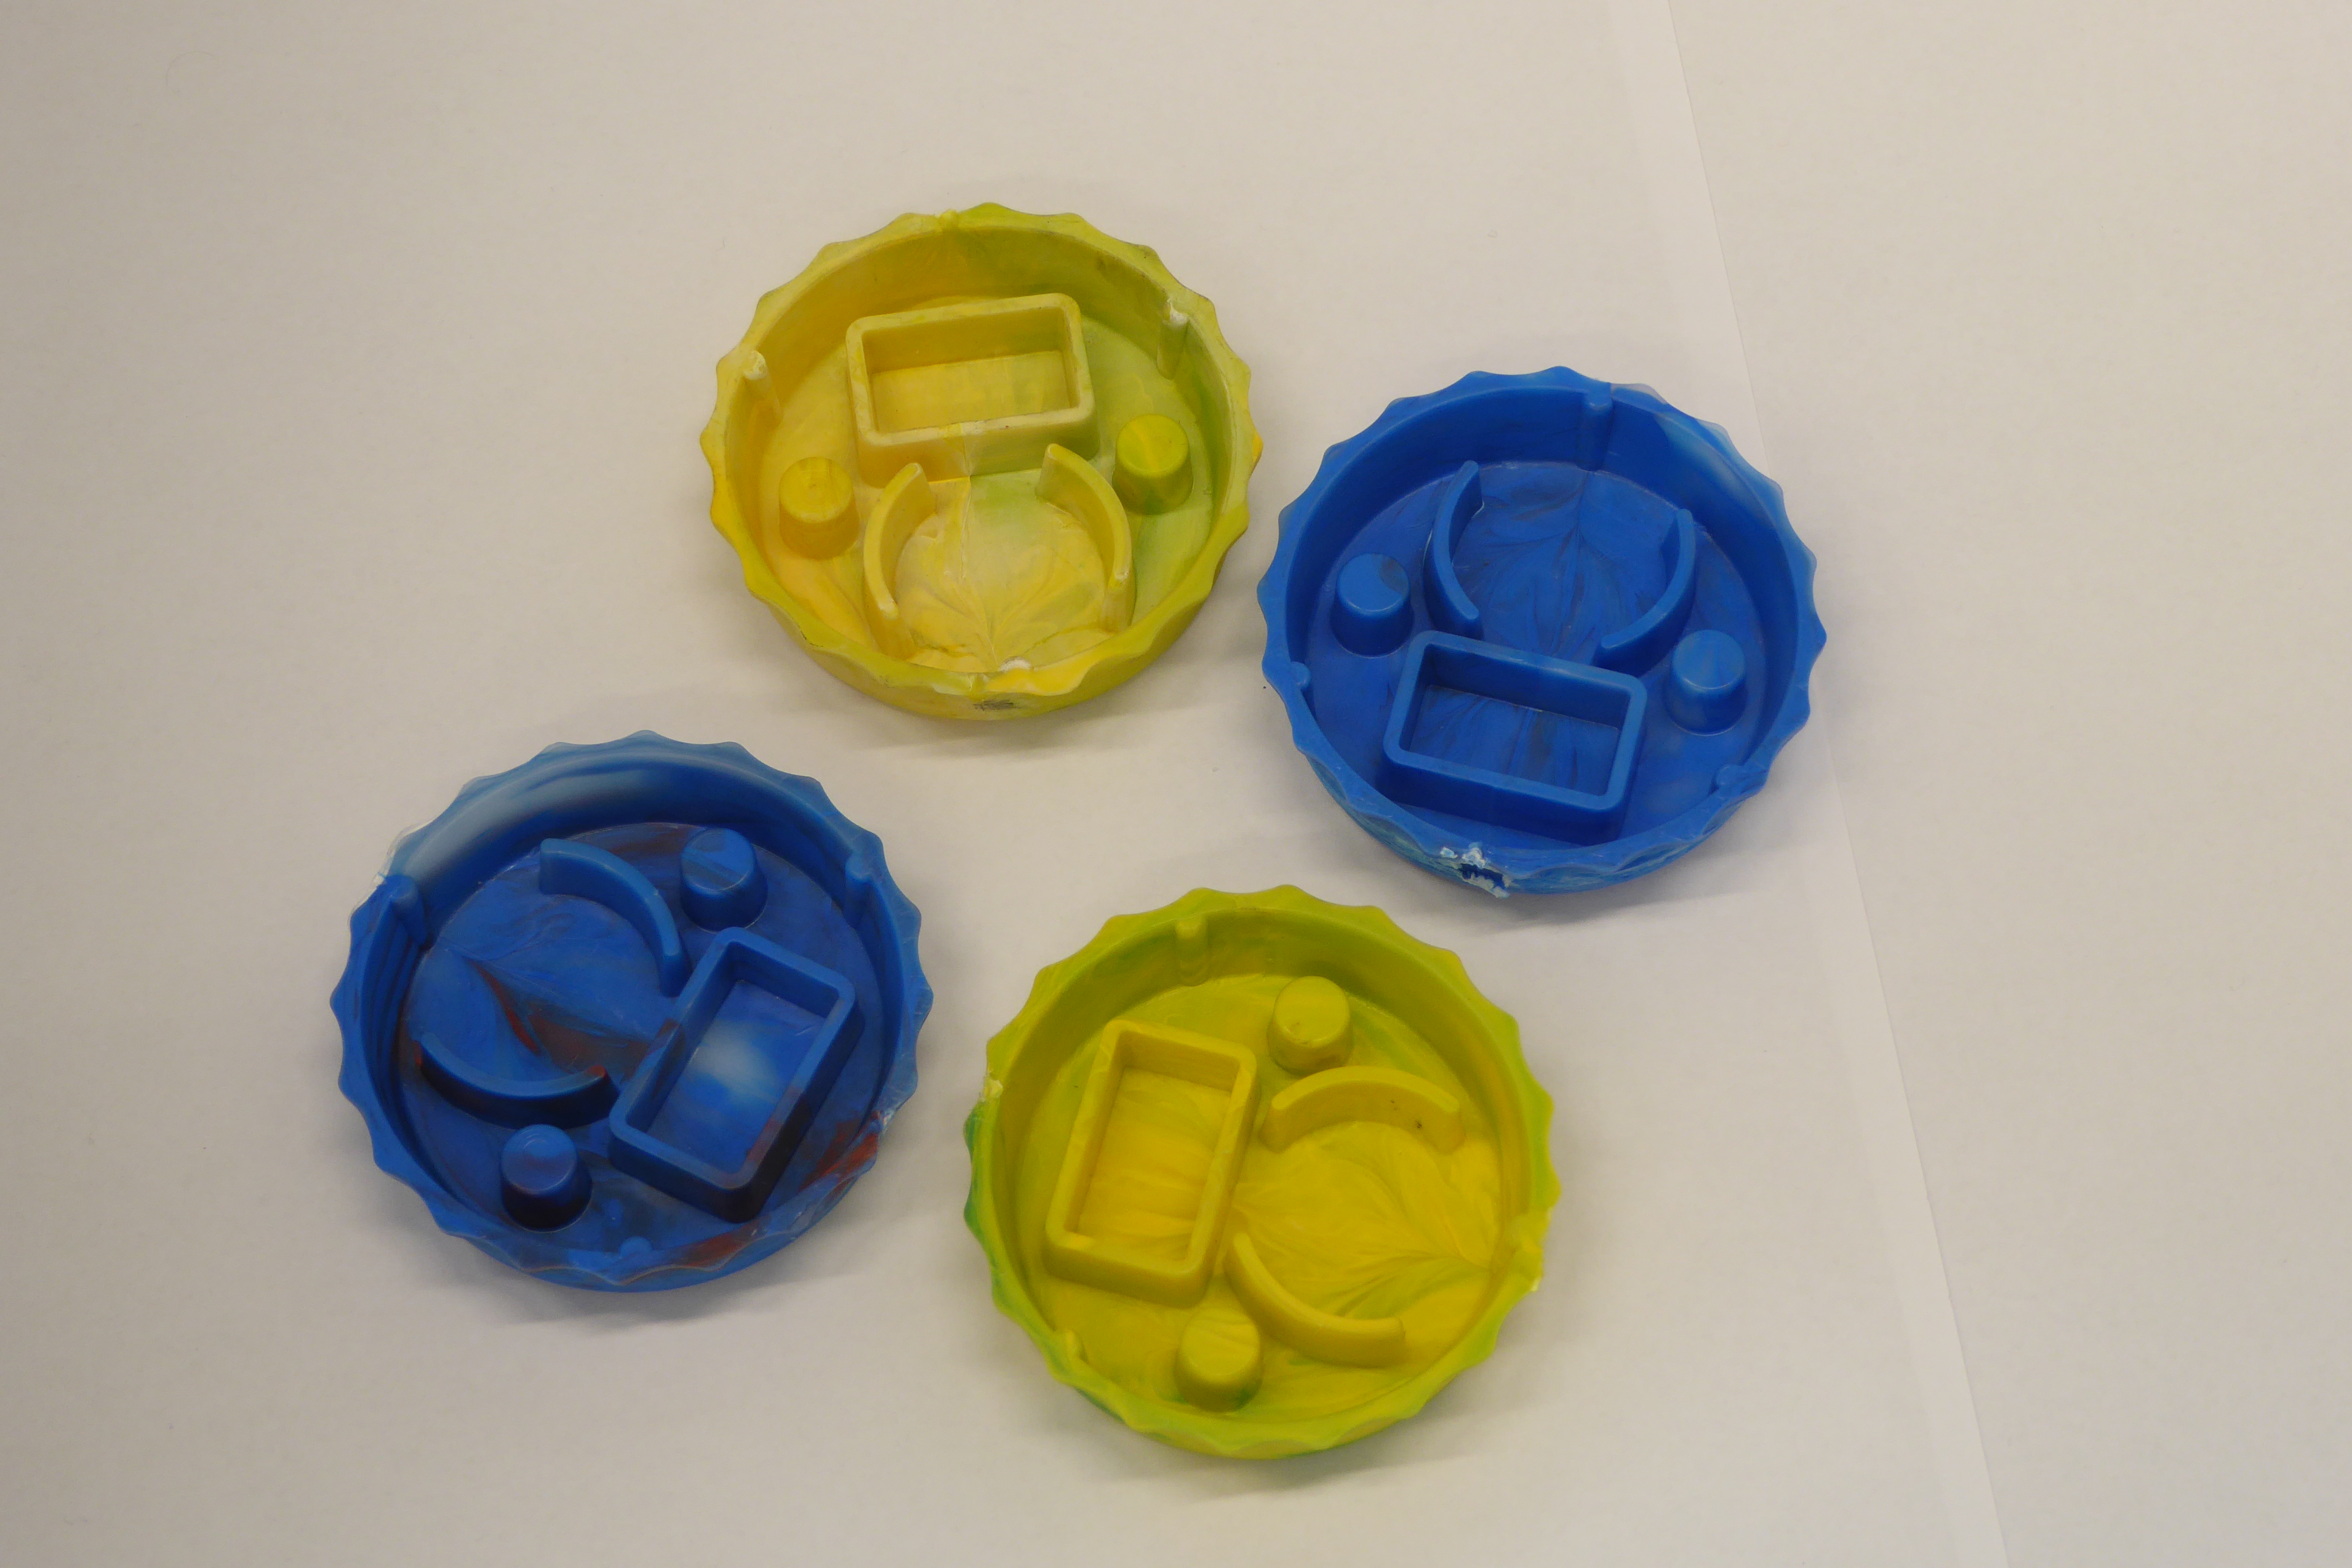
Label: Bottle Opener - Cover